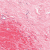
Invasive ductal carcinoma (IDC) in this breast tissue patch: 0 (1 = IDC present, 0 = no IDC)